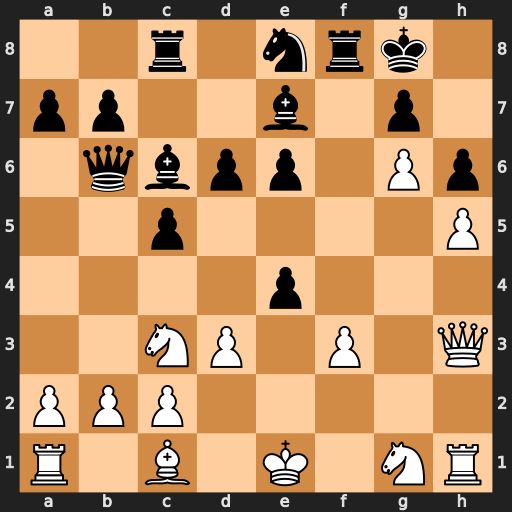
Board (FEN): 2r1nrk1/pp2b1p1/1qbpp1Pp/2p4P/4p3/2NP1P1Q/PPP5/R1B1K1NR
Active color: w
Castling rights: KQ
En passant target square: -
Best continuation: Qxe6+ Kh8 Qxe7